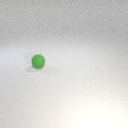
small green rubber sphere